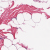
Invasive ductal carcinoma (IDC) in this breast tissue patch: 0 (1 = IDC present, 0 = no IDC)